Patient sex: F
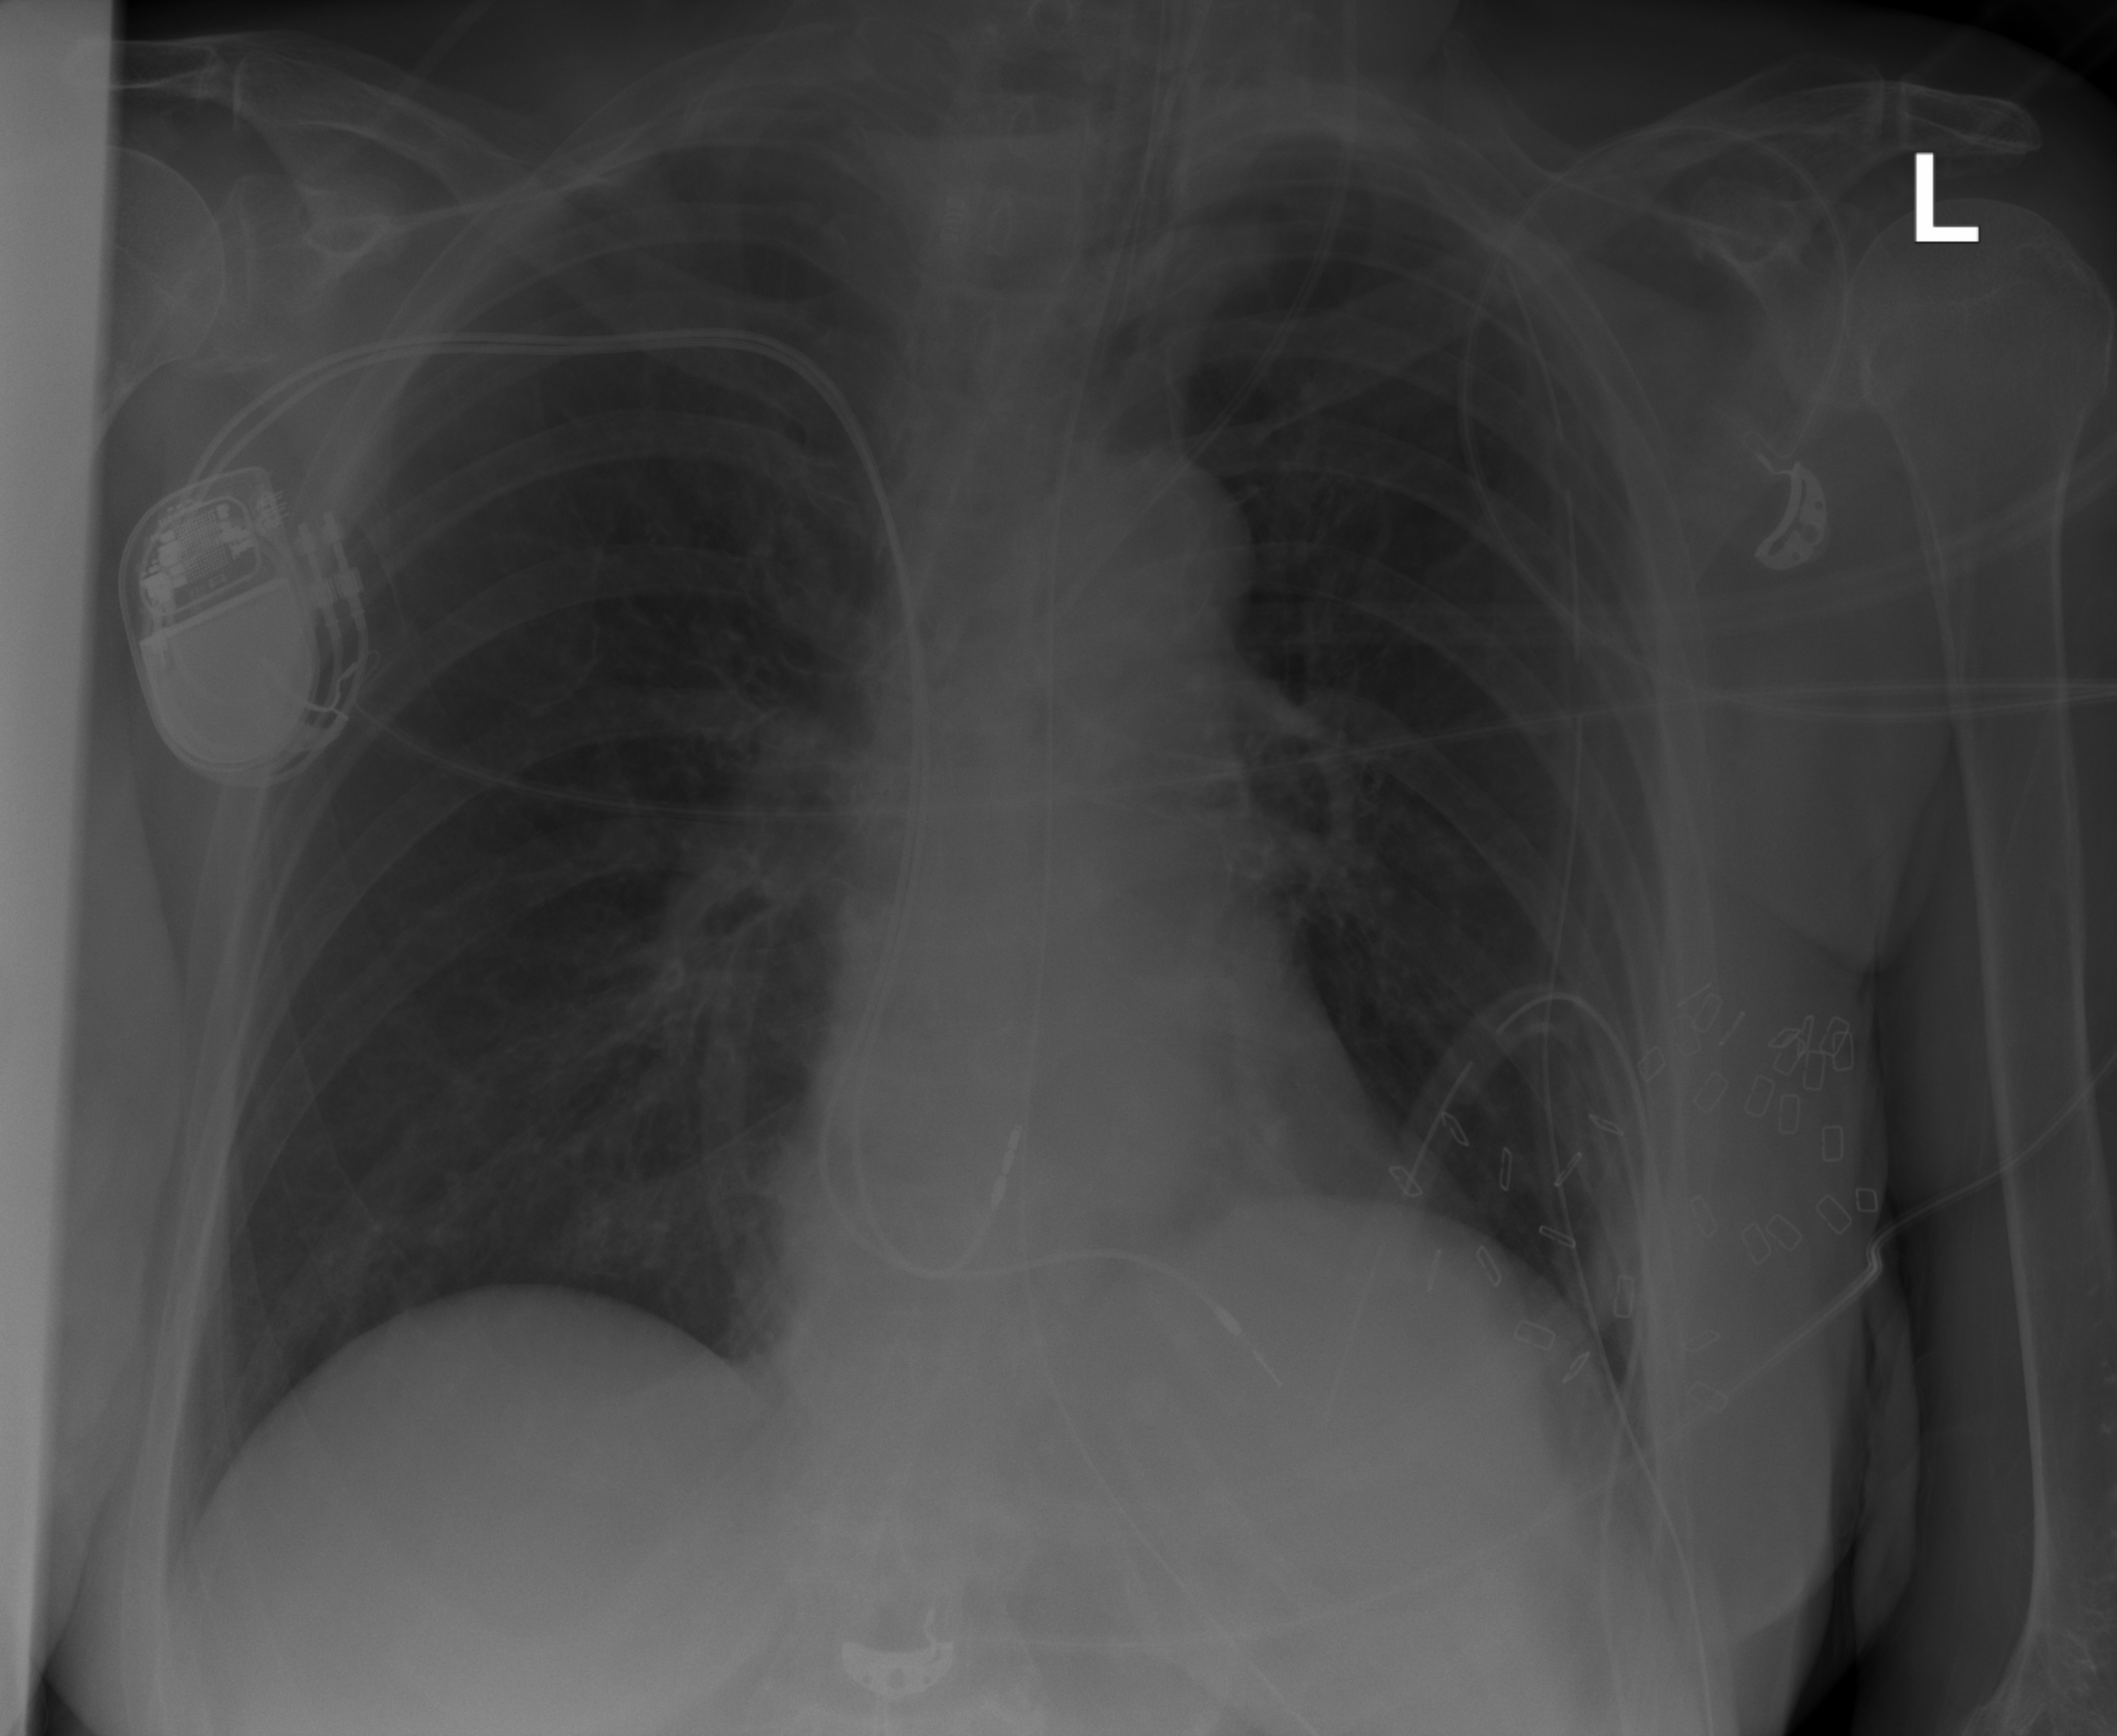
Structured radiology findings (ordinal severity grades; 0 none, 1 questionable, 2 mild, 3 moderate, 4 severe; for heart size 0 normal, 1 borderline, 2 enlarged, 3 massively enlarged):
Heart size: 0
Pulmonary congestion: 0
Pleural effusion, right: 0
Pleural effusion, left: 0
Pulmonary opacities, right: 0
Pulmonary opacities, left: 0
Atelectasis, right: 2
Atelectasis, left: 0